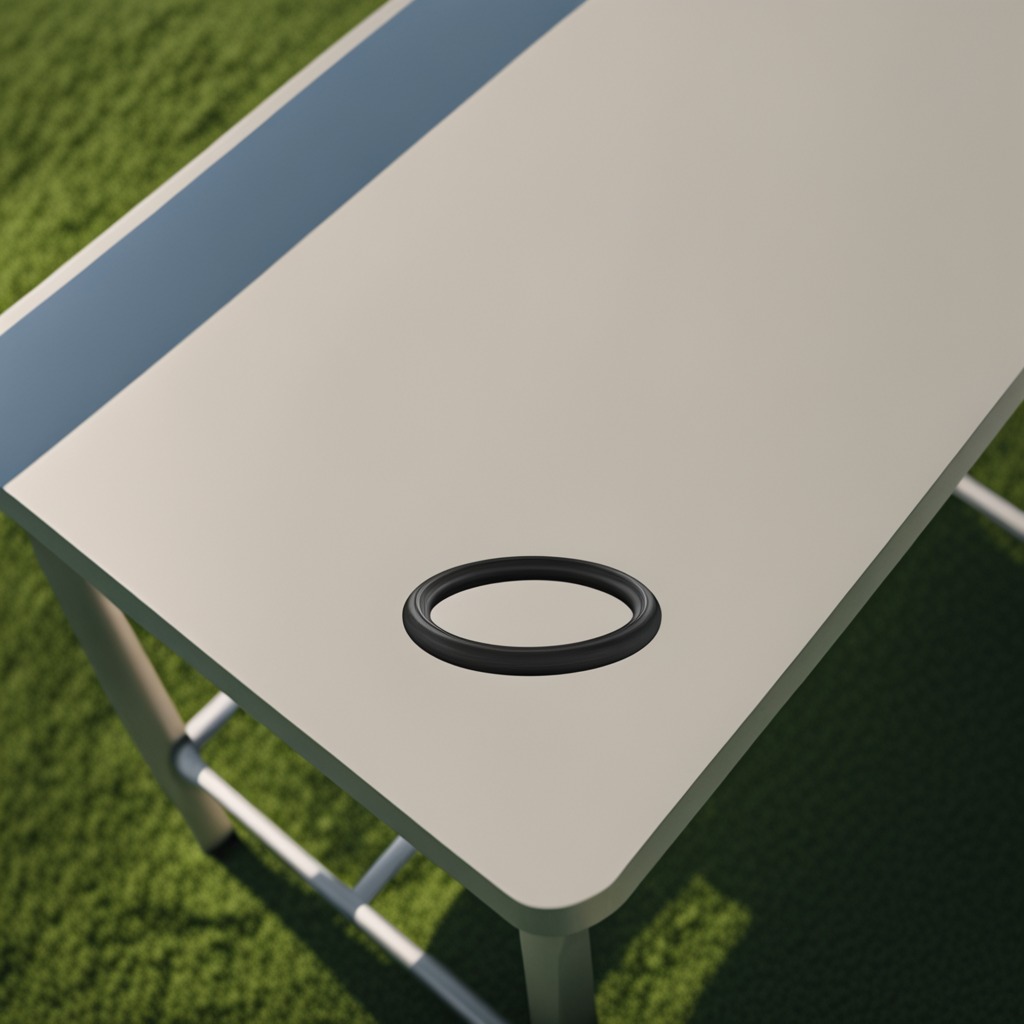
A rubber O-ring is lying on a textured surface.